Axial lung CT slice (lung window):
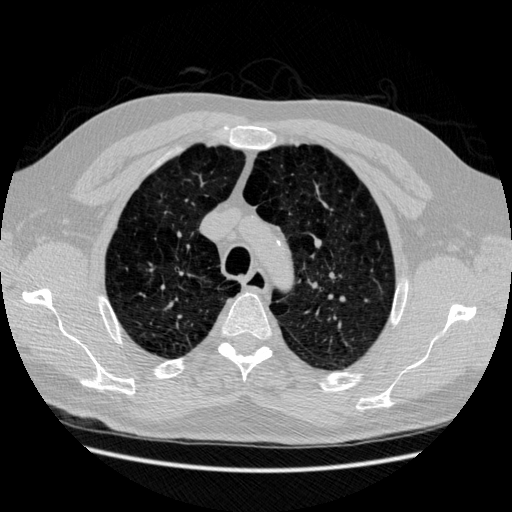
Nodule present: no